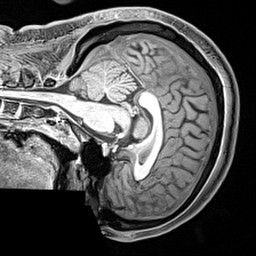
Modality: T1w
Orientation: sagittal
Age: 23
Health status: healthy
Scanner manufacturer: siemens
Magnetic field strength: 3 T
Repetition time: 2.4 s
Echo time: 0.00217 s